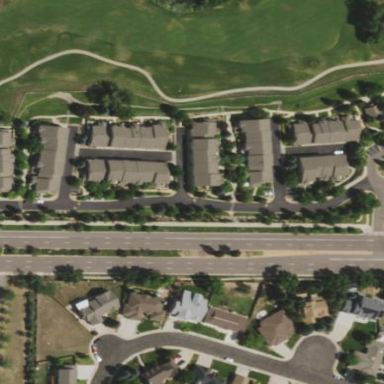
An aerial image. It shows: Condominium in residential area.